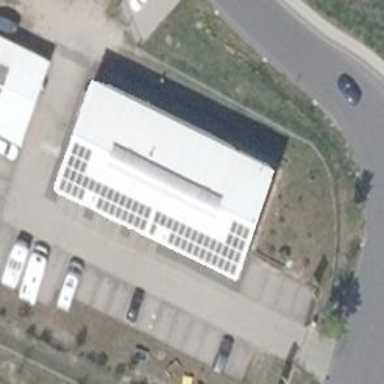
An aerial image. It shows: Car repair shop.